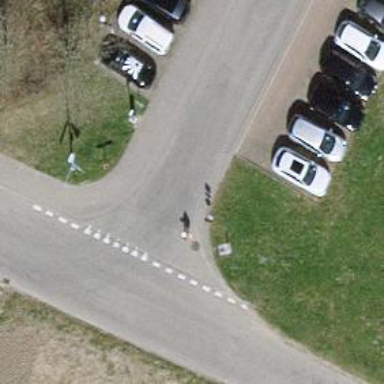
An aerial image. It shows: Road with "give way" sign.